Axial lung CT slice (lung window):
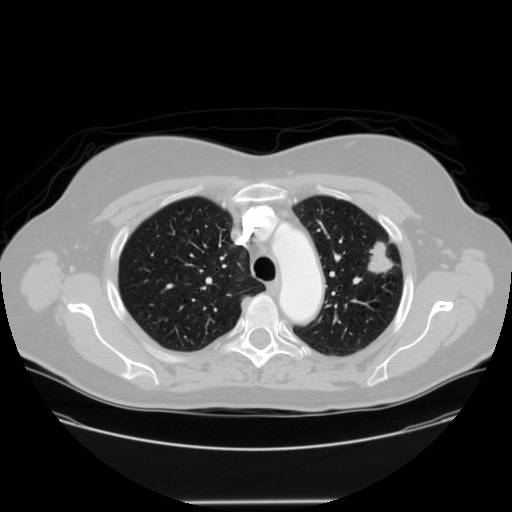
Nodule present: yes
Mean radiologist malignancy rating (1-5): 4.75